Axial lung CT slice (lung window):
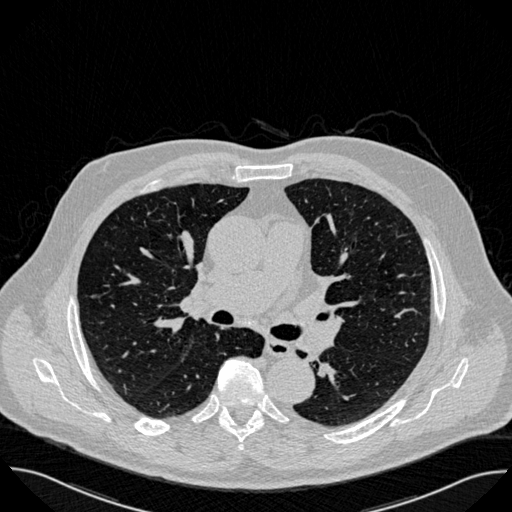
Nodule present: no